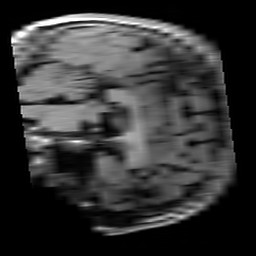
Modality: T1w
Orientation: sagittal
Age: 22
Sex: male
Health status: healthy
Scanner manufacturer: siemens
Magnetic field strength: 3 T
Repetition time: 4.1 s
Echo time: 0.0085 s